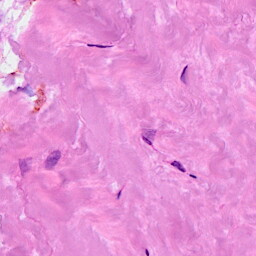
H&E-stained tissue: Breast